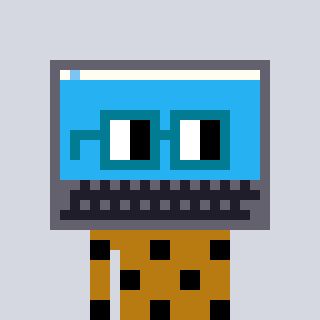
a pixel art character with square dark green glasses, a laptop-shaped head and a gold-colored body on a cool background